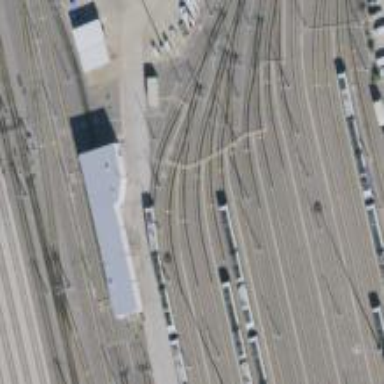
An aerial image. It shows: Light rail service yard with electrified contact lines.